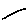
Label: line